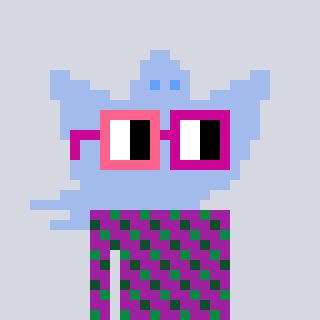
a pixel art character with square pink and red glasses, a ghost-B-shaped head and a magenta-colored body on a cool background